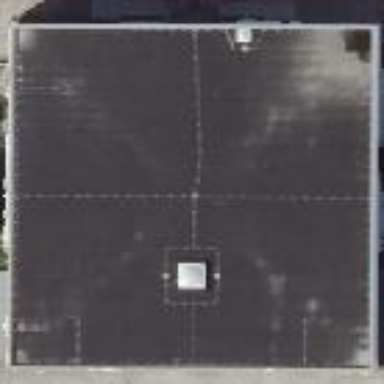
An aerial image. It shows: Church with flat roof.